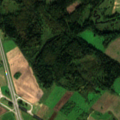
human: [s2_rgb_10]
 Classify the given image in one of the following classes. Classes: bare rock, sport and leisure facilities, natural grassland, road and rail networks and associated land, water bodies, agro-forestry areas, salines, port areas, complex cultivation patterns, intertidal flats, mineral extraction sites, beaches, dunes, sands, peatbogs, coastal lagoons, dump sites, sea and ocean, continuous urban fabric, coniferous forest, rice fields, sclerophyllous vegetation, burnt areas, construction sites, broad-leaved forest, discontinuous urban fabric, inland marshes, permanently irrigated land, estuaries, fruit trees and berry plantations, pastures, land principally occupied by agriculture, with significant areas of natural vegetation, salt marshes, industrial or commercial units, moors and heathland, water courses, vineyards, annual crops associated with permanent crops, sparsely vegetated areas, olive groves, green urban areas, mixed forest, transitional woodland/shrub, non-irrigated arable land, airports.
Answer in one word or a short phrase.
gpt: road and rail networks and associated land, non-irrigated arable land, pastures, complex cultivation patterns, land principally occupied by agriculture, with significant areas of natural vegetation, mixed forest